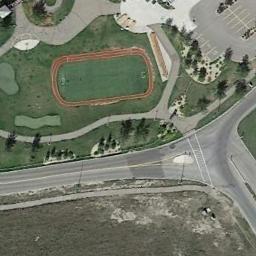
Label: ground_track_field